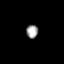
Tissue: prostate
Cell type: T cells
Senescence score: 0.3504
Nuclear area (px): 156
Mean DAPI intensity: 158.59